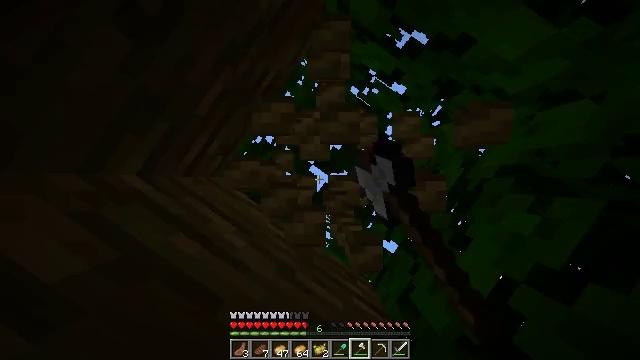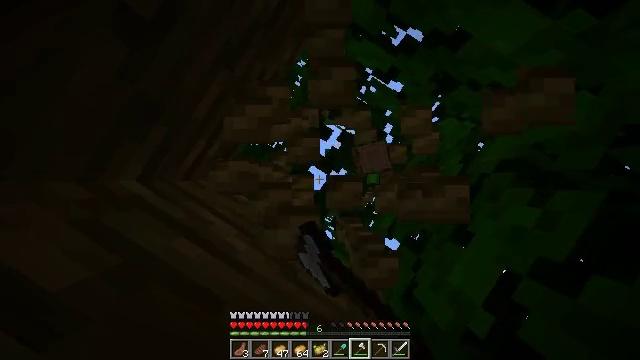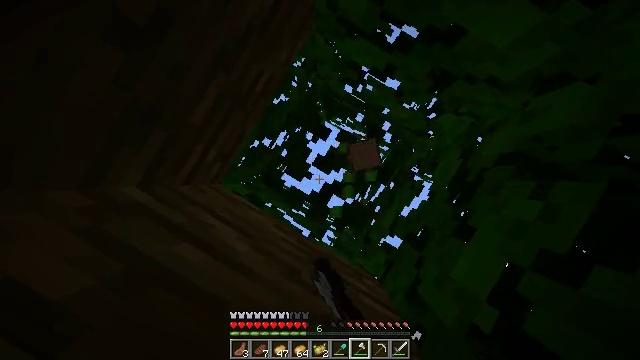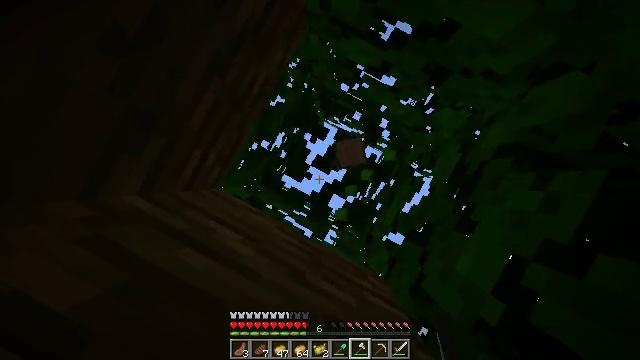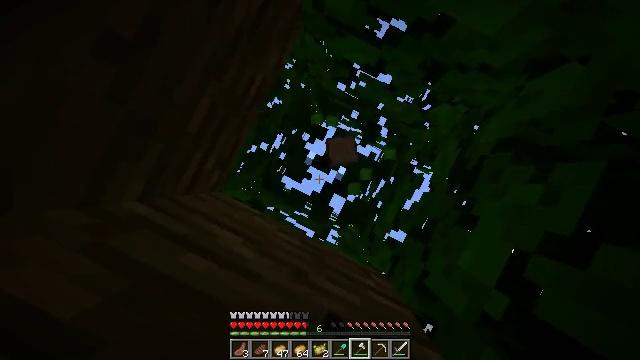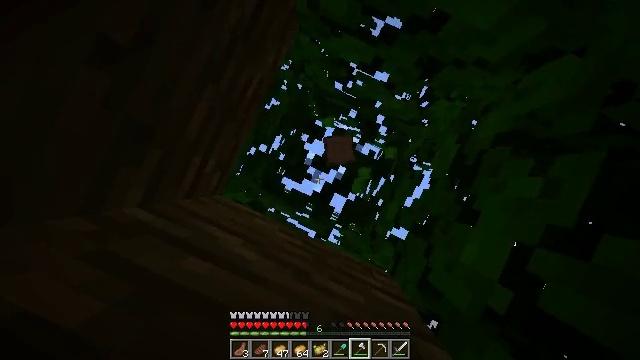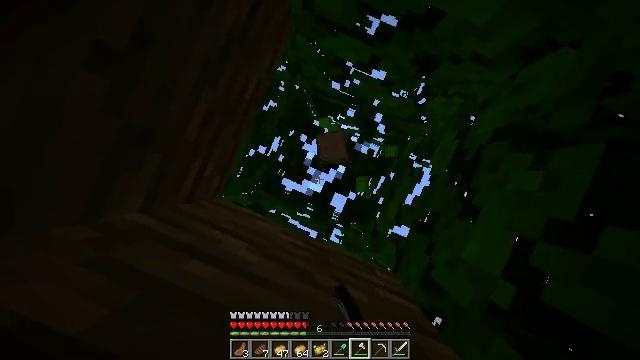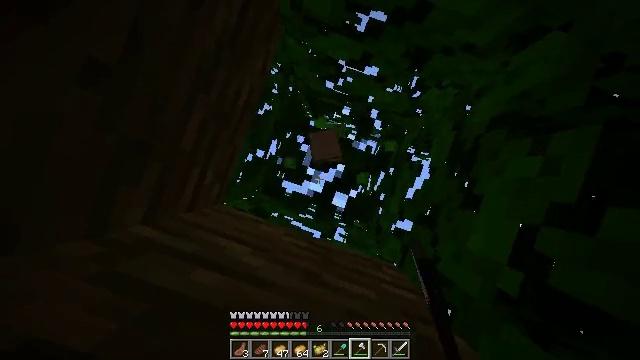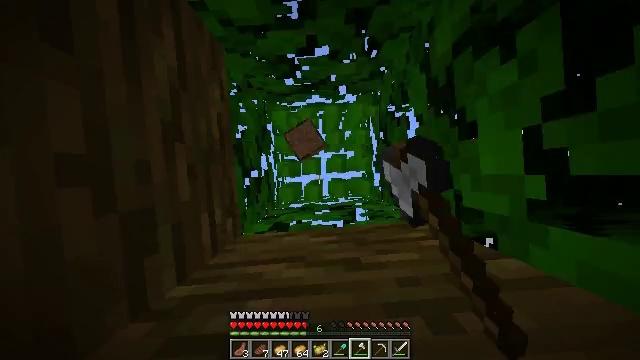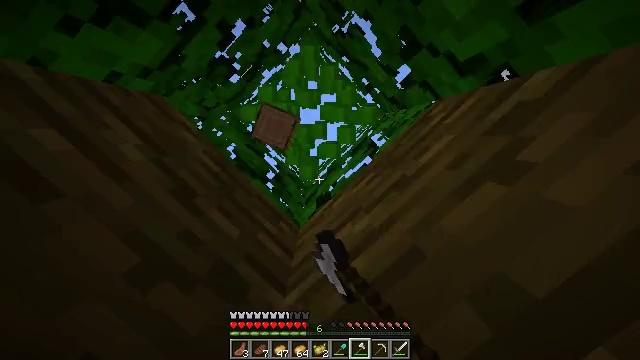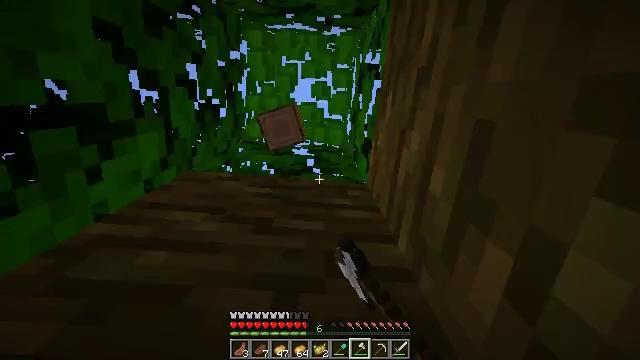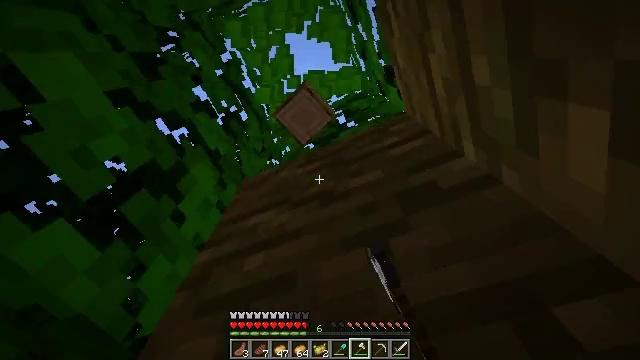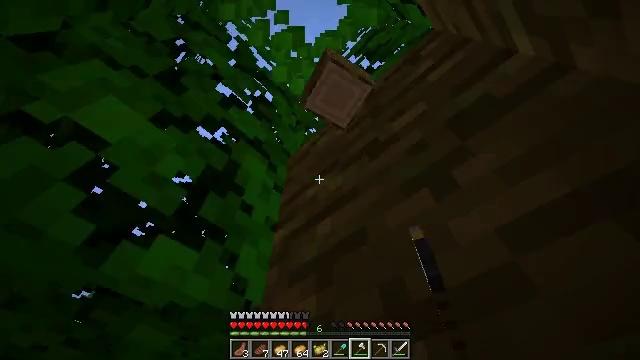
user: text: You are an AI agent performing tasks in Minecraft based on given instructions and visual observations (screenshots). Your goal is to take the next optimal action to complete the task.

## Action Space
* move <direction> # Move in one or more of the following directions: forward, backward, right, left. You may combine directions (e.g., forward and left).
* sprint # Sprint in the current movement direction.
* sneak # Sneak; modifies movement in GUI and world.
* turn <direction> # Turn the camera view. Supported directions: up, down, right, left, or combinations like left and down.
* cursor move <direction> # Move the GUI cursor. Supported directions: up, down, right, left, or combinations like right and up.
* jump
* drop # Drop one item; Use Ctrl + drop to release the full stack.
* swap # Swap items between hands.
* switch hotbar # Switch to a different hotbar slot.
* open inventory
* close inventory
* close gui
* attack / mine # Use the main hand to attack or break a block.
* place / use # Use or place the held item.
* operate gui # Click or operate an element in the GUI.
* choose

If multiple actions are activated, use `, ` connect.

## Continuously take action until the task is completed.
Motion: motion action
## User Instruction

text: Attack the jungle leaves to remove it.
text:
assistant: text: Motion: turn left, attack / mine
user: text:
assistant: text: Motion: turn left, attack / mine
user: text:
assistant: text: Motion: turn left, attack / mine
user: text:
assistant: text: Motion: turn left, attack / mine
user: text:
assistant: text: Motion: turn left, attack / mine
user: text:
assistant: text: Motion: turn left, attack / mine
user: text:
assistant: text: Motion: turn left, attack / mine
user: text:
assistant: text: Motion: turn left and down, attack / mine
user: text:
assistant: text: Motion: turn left and down
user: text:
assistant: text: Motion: turn left and down
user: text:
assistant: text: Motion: turn left and down
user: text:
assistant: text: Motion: turn left and down
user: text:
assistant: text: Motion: attack / mine